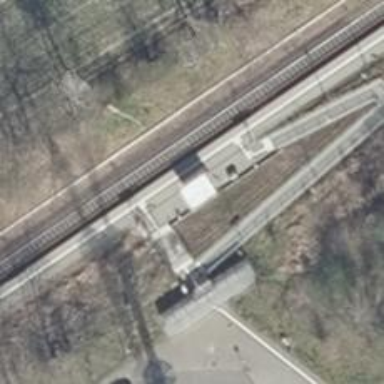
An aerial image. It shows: Railway halt station for public transport.